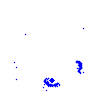
Particle: kaon